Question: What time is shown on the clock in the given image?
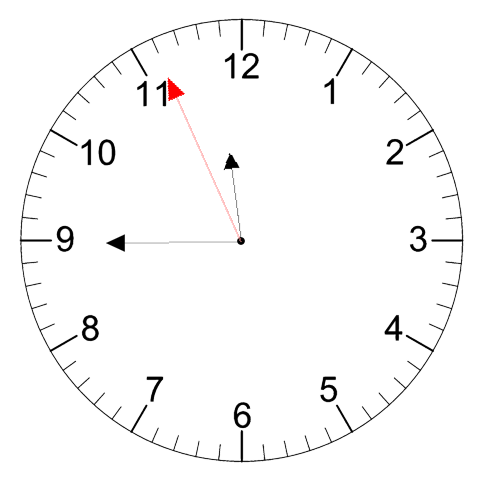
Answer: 11:44:56